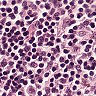
Metastatic tissue present: no